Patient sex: M
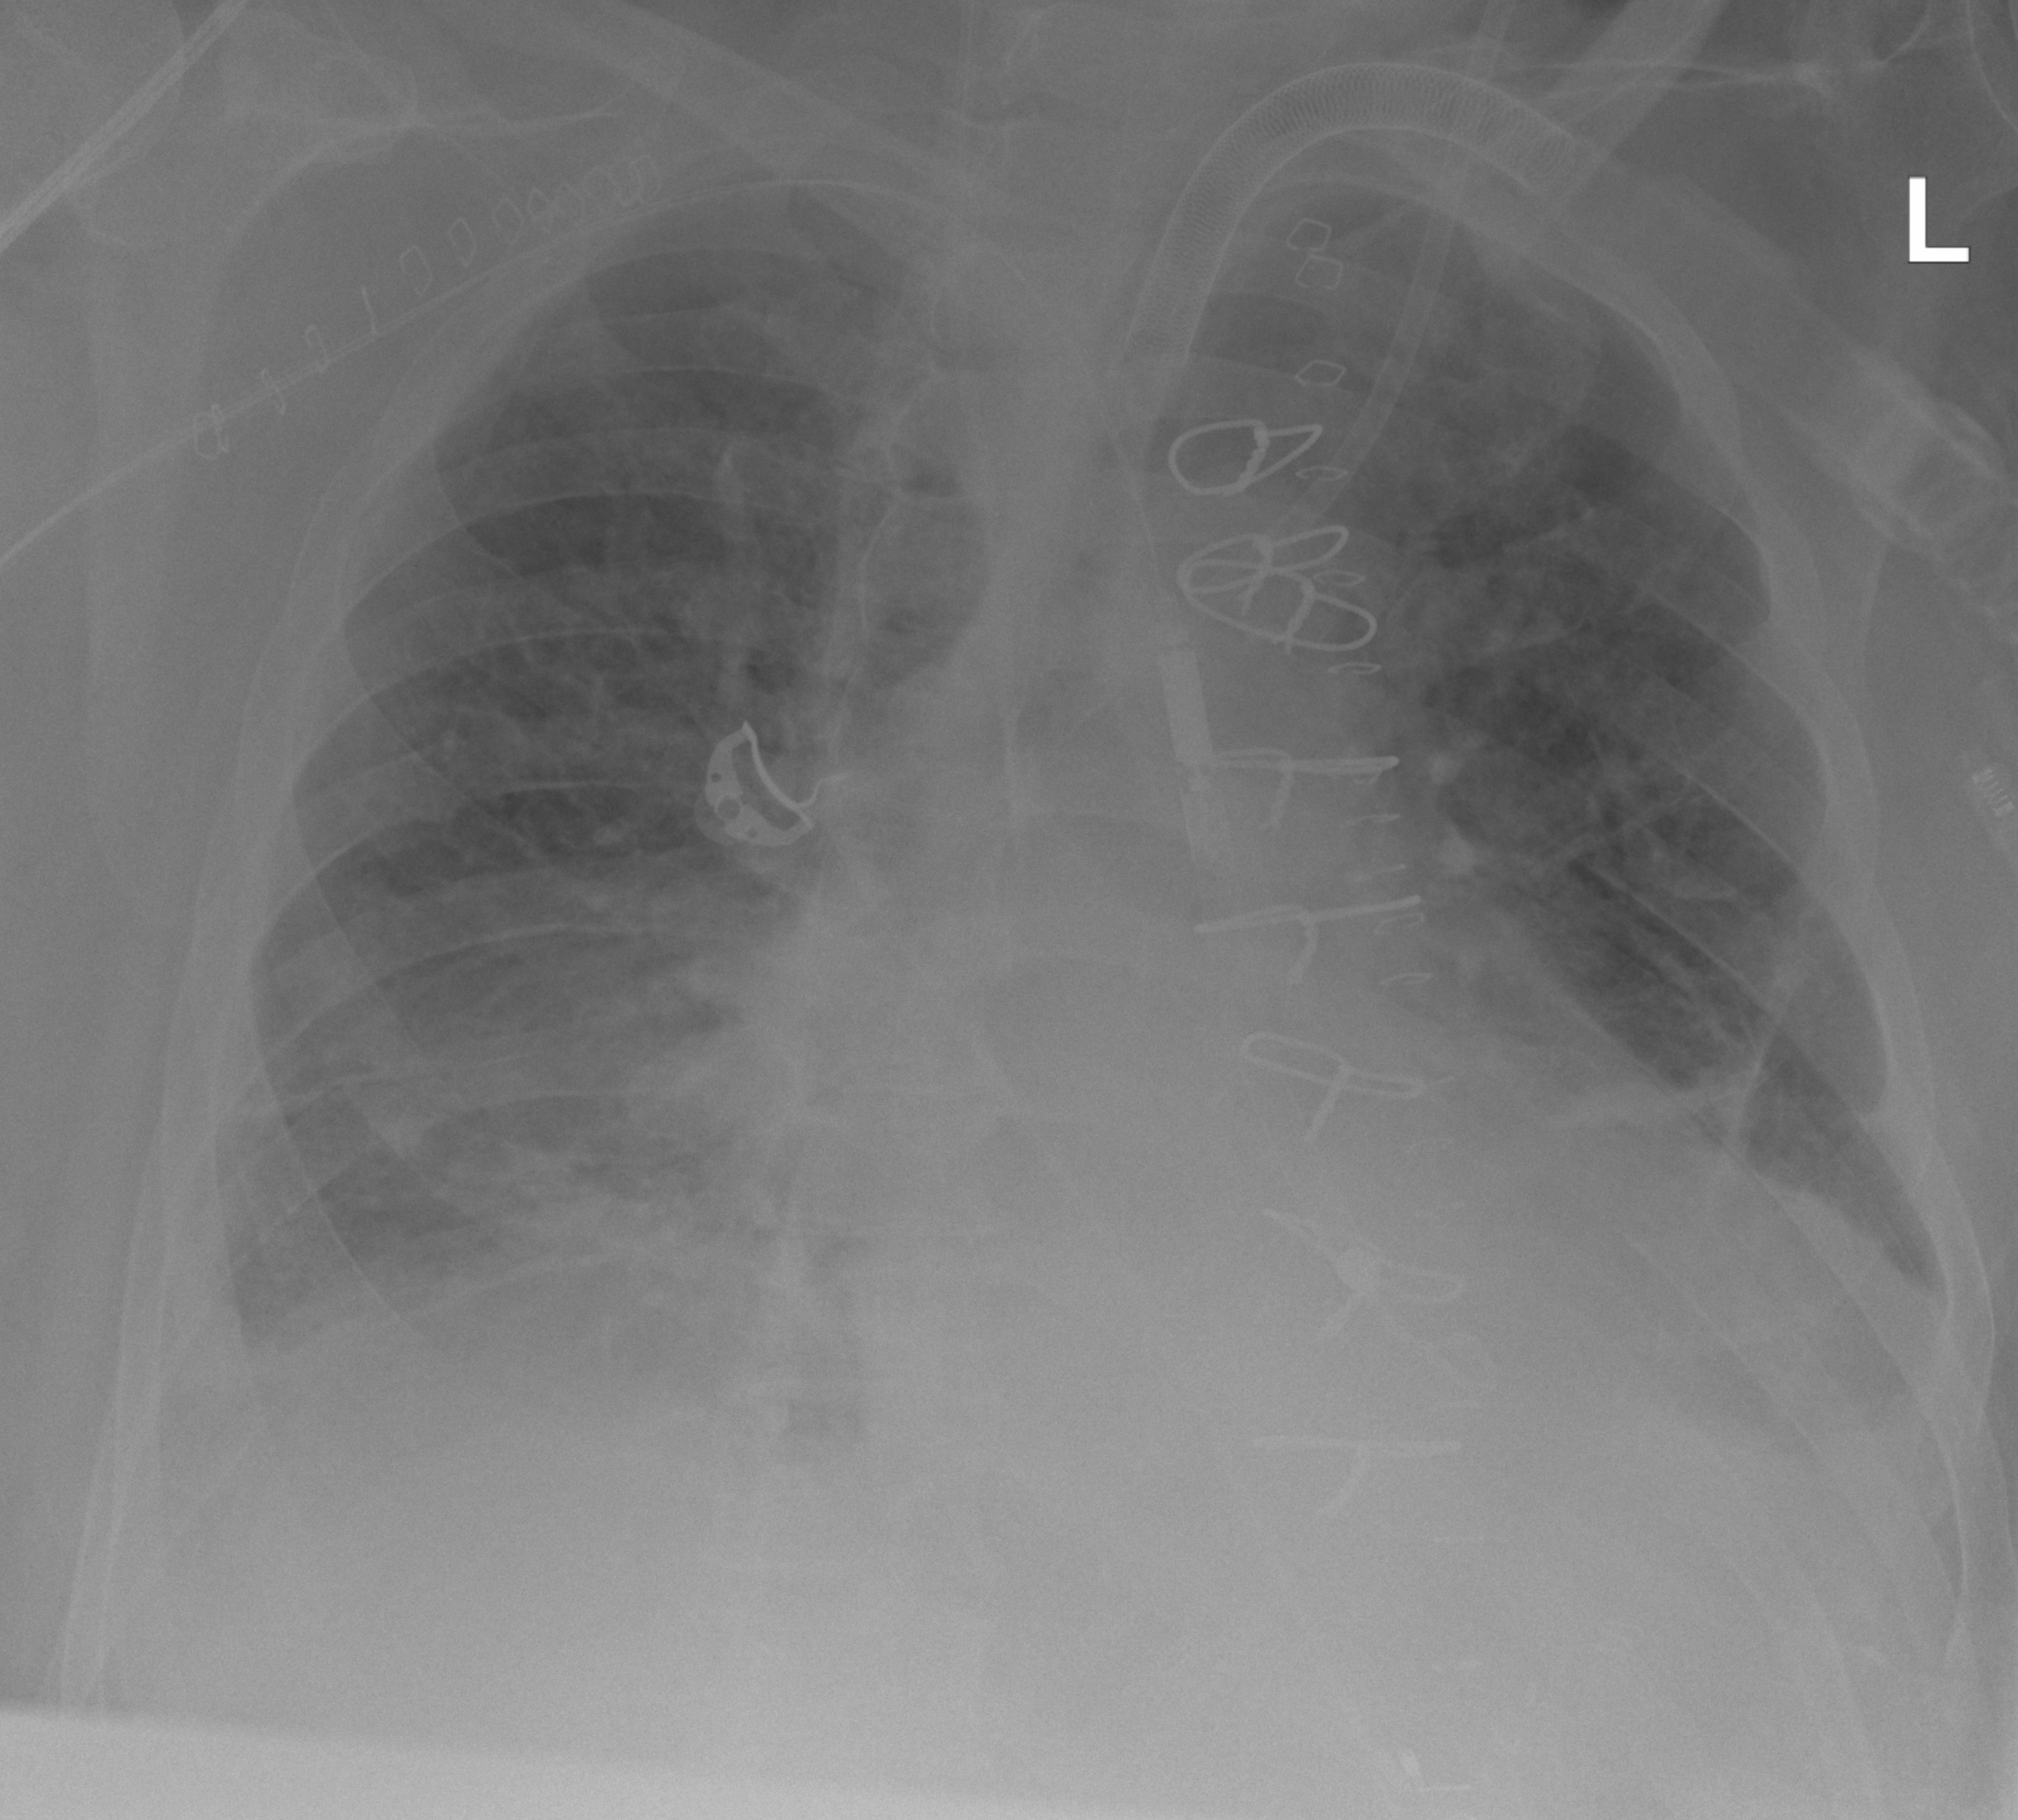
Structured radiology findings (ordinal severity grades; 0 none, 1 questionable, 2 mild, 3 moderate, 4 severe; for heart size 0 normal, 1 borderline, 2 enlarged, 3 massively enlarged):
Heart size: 2
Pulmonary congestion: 2
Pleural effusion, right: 2
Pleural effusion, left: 2
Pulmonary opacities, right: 1
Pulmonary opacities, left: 1
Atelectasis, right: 2
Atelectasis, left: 2